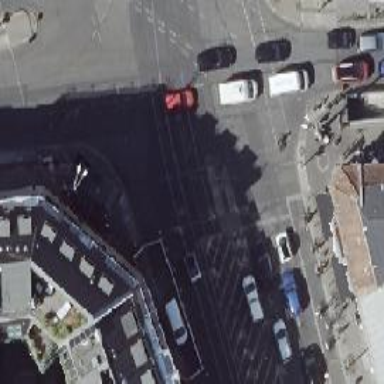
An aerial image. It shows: Traffic island located on footway.